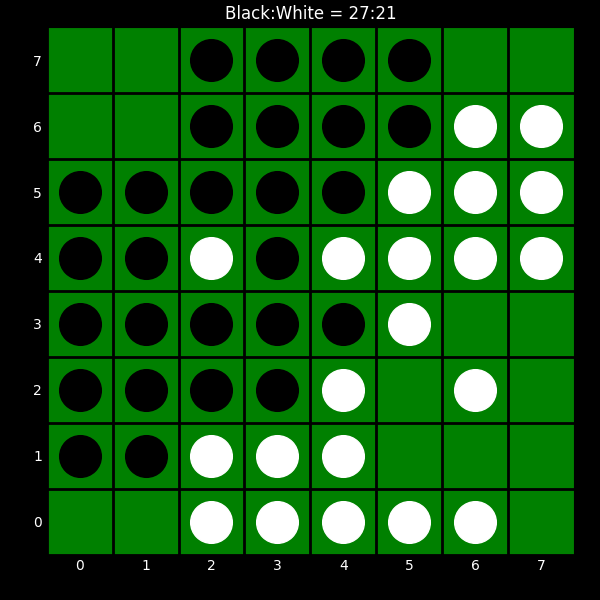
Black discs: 27
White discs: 21